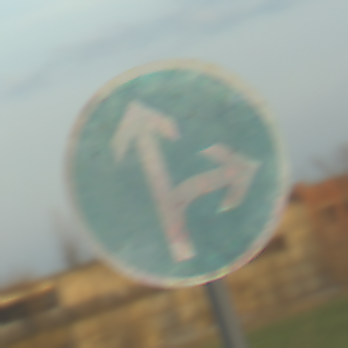
Verkehrszeichen: VorgeschriebeneFahrtrichtungGeradeausOderRechts
Umgebung: Outdoor, Nature
Tageszeit: SunriseSunset
Wetter: PartlyCloudy
Licht: Natural
Jahreszeit: NotSpecified
Kontrast: MediumContrast